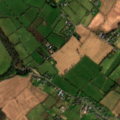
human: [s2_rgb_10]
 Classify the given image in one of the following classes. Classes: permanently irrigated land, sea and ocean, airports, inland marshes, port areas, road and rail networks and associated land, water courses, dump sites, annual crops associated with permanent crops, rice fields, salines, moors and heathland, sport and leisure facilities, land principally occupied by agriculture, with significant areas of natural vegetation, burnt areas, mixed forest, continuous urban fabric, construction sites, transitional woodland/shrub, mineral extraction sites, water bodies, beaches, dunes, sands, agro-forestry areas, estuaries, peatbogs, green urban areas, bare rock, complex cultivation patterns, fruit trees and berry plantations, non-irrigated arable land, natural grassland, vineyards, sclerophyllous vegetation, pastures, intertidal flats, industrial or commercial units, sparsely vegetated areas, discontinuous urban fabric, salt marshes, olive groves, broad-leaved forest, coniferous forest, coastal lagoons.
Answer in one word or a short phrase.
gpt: non-irrigated arable land, pastures, broad-leaved forest